Question: I am learning how to read/write files from/to hdfs.
This is the code I use for reading:
'''
import java.io.InputStream;
import java.net.URI;
import org.apache.hadoop.conf.Configuration;
import org.apache.hadoop.fs.FileSystem;
import org.apache.hadoop.fs.Path;
import org.apache.hadoop.io.IOUtils;
public class FileSystemCat {
public static void main (String [] args) throws Exception {
String uri = "/user/hadoop/file.txt";
Configuration conf = new Configuration();
conf.addResource(new Path("/usr/local/hadoop/etc/hadoop/core-site.xml"));
conf.addResource(new Path("/usr/local/hadoop/etc/hadoop/hdfs-site.xml"));
FileSystem fs = FileSystem.get(URI.create(uri),conf);
InputStream in = null;
try{
in = fs.open(new Path(uri));
IOUtils.copyBytes(in, System.out, 4096,false);
}finally{
IOUtils.closeStream(in);
}
}
'''
}
The file is there

However, I get the following when I run my code in eclipse
'''
Exception in thread "main" java.io.FileNotFoundException: File /user/hadoop/file.txt does not exist
at org.apache.hadoop.fs.RawLocalFileSystem.deprecatedGetFileStatus(RawLocalFileSystem.java:511)
at org.apache.hadoop.fs.RawLocalFileSystem.getFileLinkStatusInternal(RawLocalFileSystem.java:724)
at org.apache.hadoop.fs.RawLocalFileSystem.getFileStatus(RawLocalFileSystem.java:501)
at org.apache.hadoop.fs.FilterFileSystem.getFileStatus(FilterFileSystem.java:397)
at org.apache.hadoop.fs.ChecksumFileSystem$ChecksumFSInputChecker.<init>(ChecksumFileSystem.java:137)
at org.apache.hadoop.fs.ChecksumFileSystem.open(ChecksumFileSystem.java:339)
at org.apache.hadoop.fs.FileSystem.open(FileSystem.java:764)
at hadoop.FileSystemCat.main(FileSystemCat.java:22)
'''
I used as path both and
For the latter the error is slightly different:
'''
Exception in thread "main" java.io.IOException: No FileSystem for scheme: hdfs
'''
'''
<configuration>
<property>
<name>fs.default.name</name>
<value>hdfs://localhost/</value>
</property>
</configuration>
'''
'''
<configuration>
<property>
<name>dfs.replication</name>
<value>2</value>
</property>
<property>
<name>dfs.namenode.name.dir</name>
<value>file:///usr/local/hadoop_store/hdfs/namenode/</value>
</property>
<property>
<name>dfs.datanode.data.dir</name>
<value>file:///usr/local/hadoop_store/hdfs/datanode/,file:///mnt/hadoop/hadoop_store/hdfs/datanode/</value>
</property>
<property>
<name>dfs.webhdfs.enabled</name>
<value>true</value>
</property>
</configuration>
'''
Any concern?
Thanks
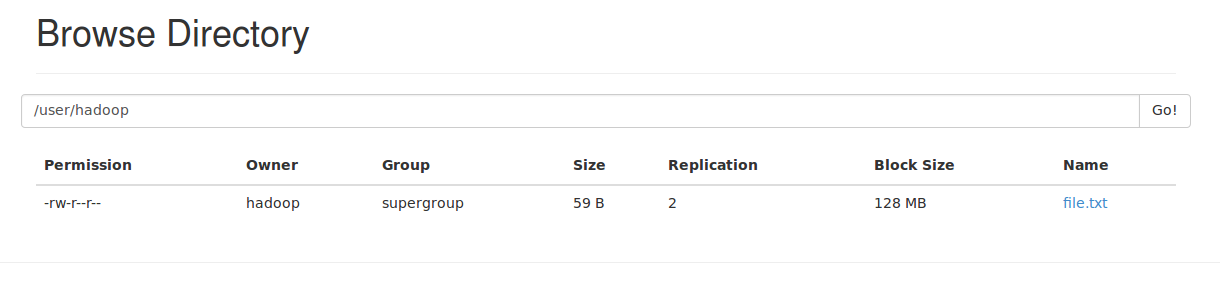
Answer: Add the XML files with the HDFS configuration parameters:
'''
Configuration conf = new Configuration();
conf.addResource(new Path("your_hadoop_path/conf/core-site.xml"));
conf.addResource(new Path("your_hadoop_path/conf/hdfs-site.xml"));
FileSystem fs = FileSystem.get(URI.create(uri),conf);
'''